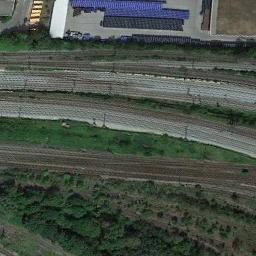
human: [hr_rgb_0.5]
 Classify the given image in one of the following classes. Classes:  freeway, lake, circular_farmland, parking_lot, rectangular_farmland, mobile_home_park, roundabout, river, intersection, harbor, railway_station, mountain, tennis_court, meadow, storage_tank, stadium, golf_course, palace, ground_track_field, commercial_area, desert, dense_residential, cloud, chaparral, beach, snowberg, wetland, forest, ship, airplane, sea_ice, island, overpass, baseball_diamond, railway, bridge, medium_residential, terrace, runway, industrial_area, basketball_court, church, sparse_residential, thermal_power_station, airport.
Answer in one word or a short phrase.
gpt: railway